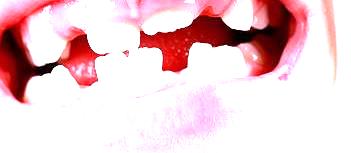
Condition: hypodontia